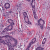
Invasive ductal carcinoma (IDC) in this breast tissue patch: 1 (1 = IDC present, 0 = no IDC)